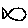
Label: fish